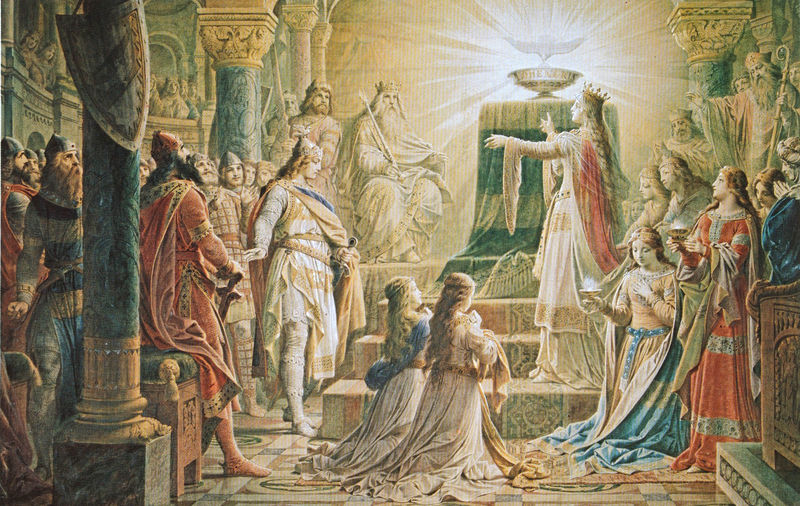
Titel: Gralswunder
Künstler: Wilhelm Hauschild
Standort: Schwangau
Institution: Schloß Neuschwanstein
Schlagwörter: blau, gemälde, gruppe, mann, weiß, wunde, frauen, gelb, grün, menschen, mädchen, sitzen, bunt, frau, haar, hell, kleider, licht, marmor, männer, orange, stuhl, säule, säulen, rot, tuch, malerei, teppich, versammlung, bart, bärte, falten, kleidung, samt, schale, schüssel, sockel, taube, ärmel, hände, boden, fransen, gold, kelch, mantel, adel, decke, gewänder, kind, krone, kinder, engel, stab, zuschauer, empore, saal, treppe, treppen, bischof, könig, thron, polster, kerze, stufe, stufen, faltenwurf, podest, schild, strahlen, schwert, schwerter, knien, offenbarung, mäntel, mosaik, beten, gebet, pracht, frieden, altar, kapitelle, lichtstrahlen, helme, jesus, sage, krieger, praeraffaeliten, andacht, krönung, empfang, prinz, ehrfurcht, verbeugung, bischöfe, kin, königin, dorisch, verehrung, erleuchtung, heilig, taufe, maria, korinthisch, anbetung, helden, josef, zepter, szepter, geist, weihe, wunder, bischofsstab, glorie, heiliger geist, heliger geist, hinknien, lob, marmot, strahlenkranz, verblaßt, würfelkapitell, überwältigt